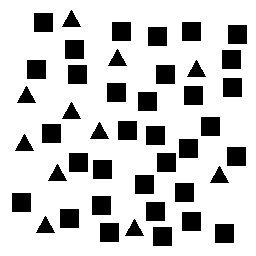
Squares: 33
Triangles: 11
Stars: 0
Total shapes: 44